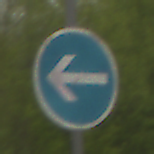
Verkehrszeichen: VorgeschriebeneFahrtrichtungHierLinks
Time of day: MorningAfternoon
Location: Outdoor (Nature)
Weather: Overcast
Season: NotSpecified
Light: Natural